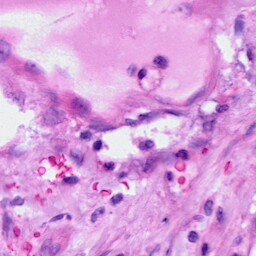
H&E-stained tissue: Ovarian